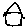
Label: house